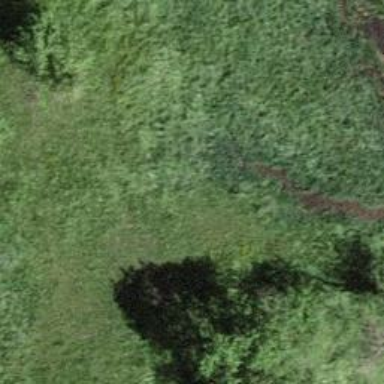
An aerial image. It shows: Single tag "natural: tree."